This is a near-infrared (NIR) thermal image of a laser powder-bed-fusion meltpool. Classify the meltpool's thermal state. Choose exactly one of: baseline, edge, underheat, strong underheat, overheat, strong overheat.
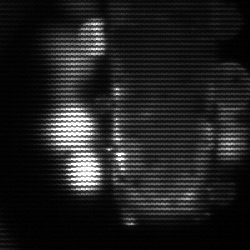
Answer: strong underheat